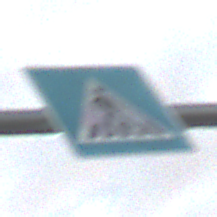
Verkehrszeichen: FussgaengerueberwegLinks
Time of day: Night
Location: Outdoor (Nature)
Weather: Overcast
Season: NotSpecified
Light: Artificial